Question: I am trying to plot multiple subplots using the 'DataFrame' '.plot()' function. It appears that the 'xlabel' is appearing only in the last row.

'''
import pandas as pd
import matplotlib.pyplot as plt
fig, axs = plt.subplots(2,1)
for ax in axs:
df = pd.DataFrame(np.random.rand(1, 4), columns=['a', 'b', 'c', 'd'])
df.index.name = 'Xlabel'
df.plot(kind='bar', ax=ax)
plt.tight_layout()
fig.show()
'''
Is there any workaround for getting the 'xlabel' in each row?
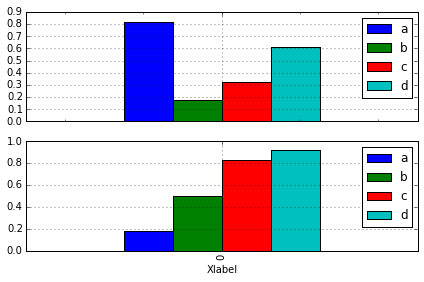
Answer: Your code looks fine, it shows the label for me when I run it (in ipython, pandas 0.17.1, matplotlib 1.5.0). This suggests something differs with your matplotlib configuration.